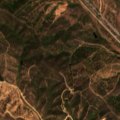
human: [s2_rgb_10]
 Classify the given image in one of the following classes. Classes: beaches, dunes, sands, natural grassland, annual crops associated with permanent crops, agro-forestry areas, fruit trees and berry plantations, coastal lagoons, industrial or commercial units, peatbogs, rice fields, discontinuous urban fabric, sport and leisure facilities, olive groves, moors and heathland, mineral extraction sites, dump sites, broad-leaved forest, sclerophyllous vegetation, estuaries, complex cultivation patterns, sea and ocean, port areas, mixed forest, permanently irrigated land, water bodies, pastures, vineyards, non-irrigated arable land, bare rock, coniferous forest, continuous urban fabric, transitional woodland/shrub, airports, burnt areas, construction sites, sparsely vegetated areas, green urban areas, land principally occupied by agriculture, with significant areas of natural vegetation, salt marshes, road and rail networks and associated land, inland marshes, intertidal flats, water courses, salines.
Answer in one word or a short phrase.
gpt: pastures, land principally occupied by agriculture, with significant areas of natural vegetation, broad-leaved forest, sclerophyllous vegetation, transitional woodland/shrub